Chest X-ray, AP view. Patient: 34 years old, sex M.
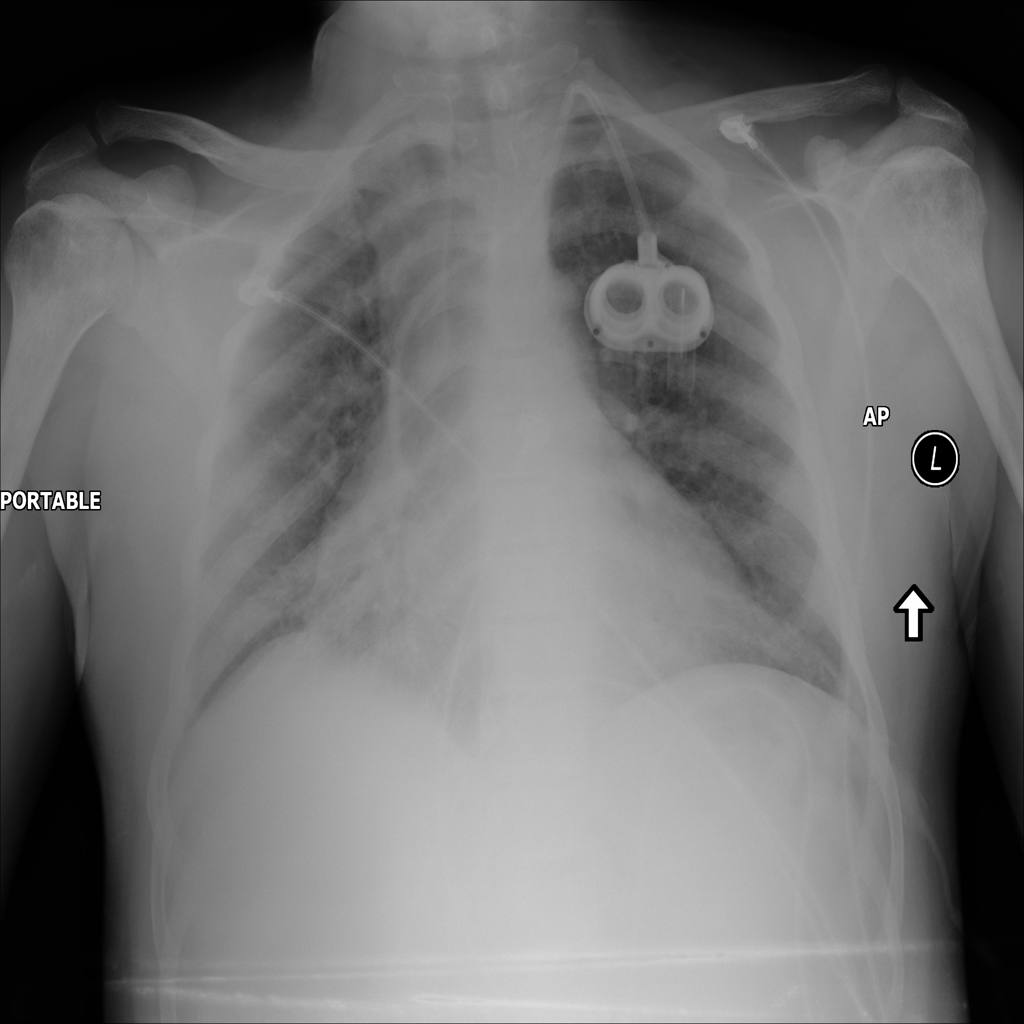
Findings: Cardiomegaly